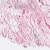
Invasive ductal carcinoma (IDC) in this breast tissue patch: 0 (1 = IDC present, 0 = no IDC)